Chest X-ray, PA view. Patient: 49 years old, sex M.
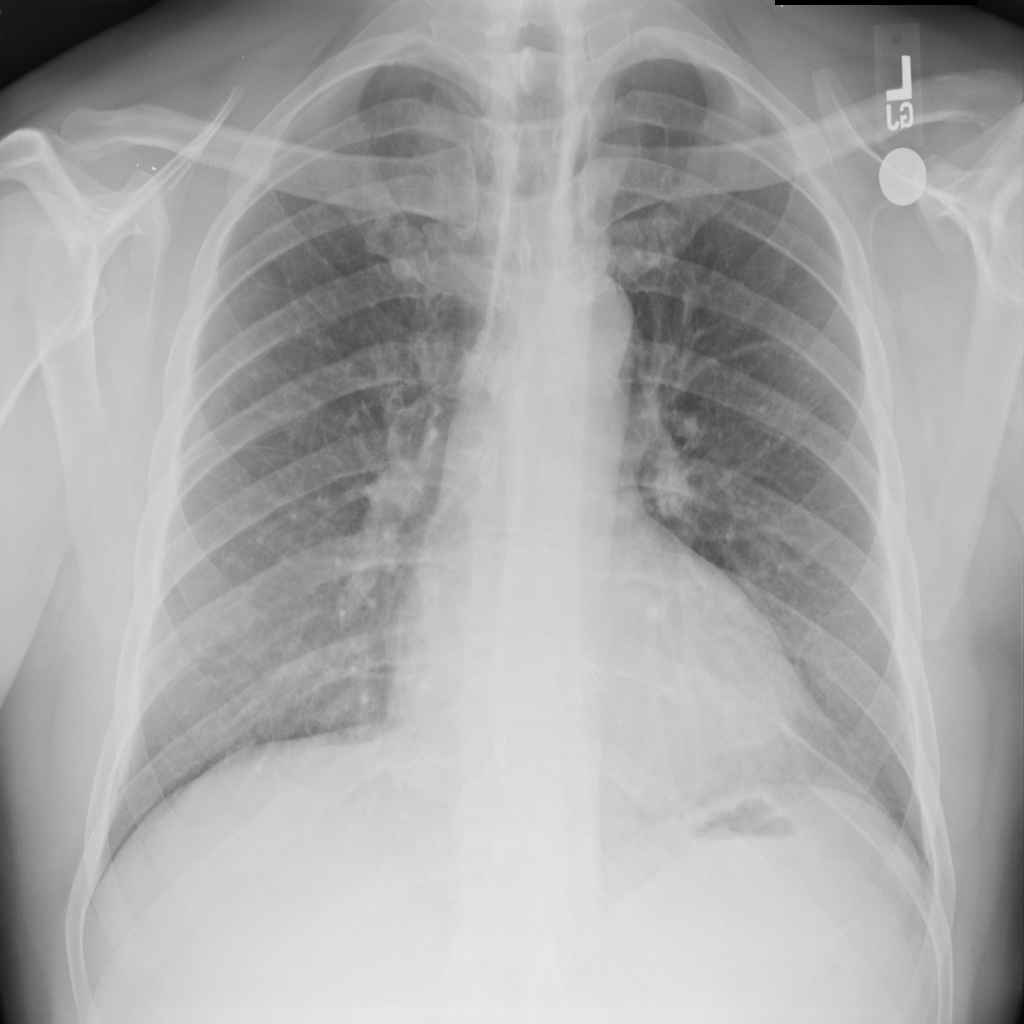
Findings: No Finding